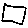
Label: square